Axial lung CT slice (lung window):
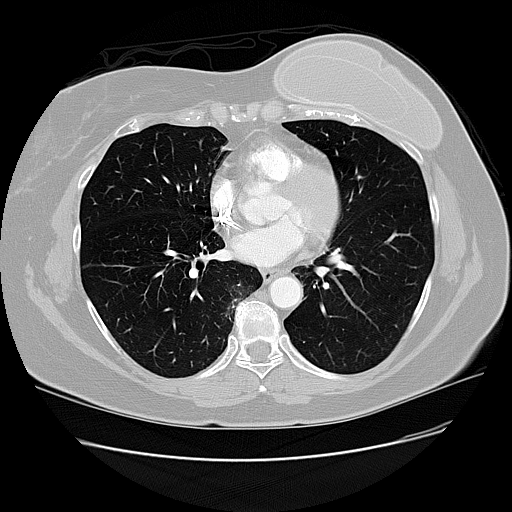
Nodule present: no